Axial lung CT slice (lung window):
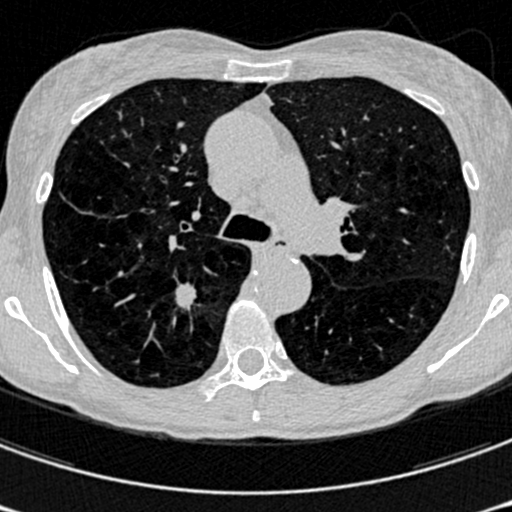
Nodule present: yes
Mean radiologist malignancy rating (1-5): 4.75